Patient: sex F, age 41
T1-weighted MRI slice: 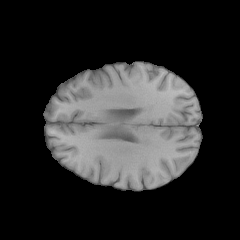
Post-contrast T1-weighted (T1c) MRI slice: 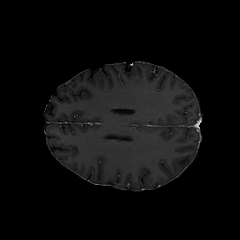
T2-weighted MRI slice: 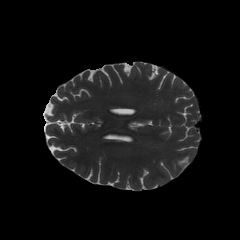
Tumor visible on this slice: no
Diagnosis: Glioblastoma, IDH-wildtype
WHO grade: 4